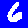
Digit: 6